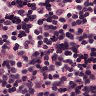
Metastatic tissue present: no